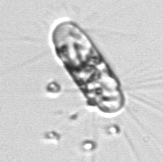
Label: Corethron_hystrix